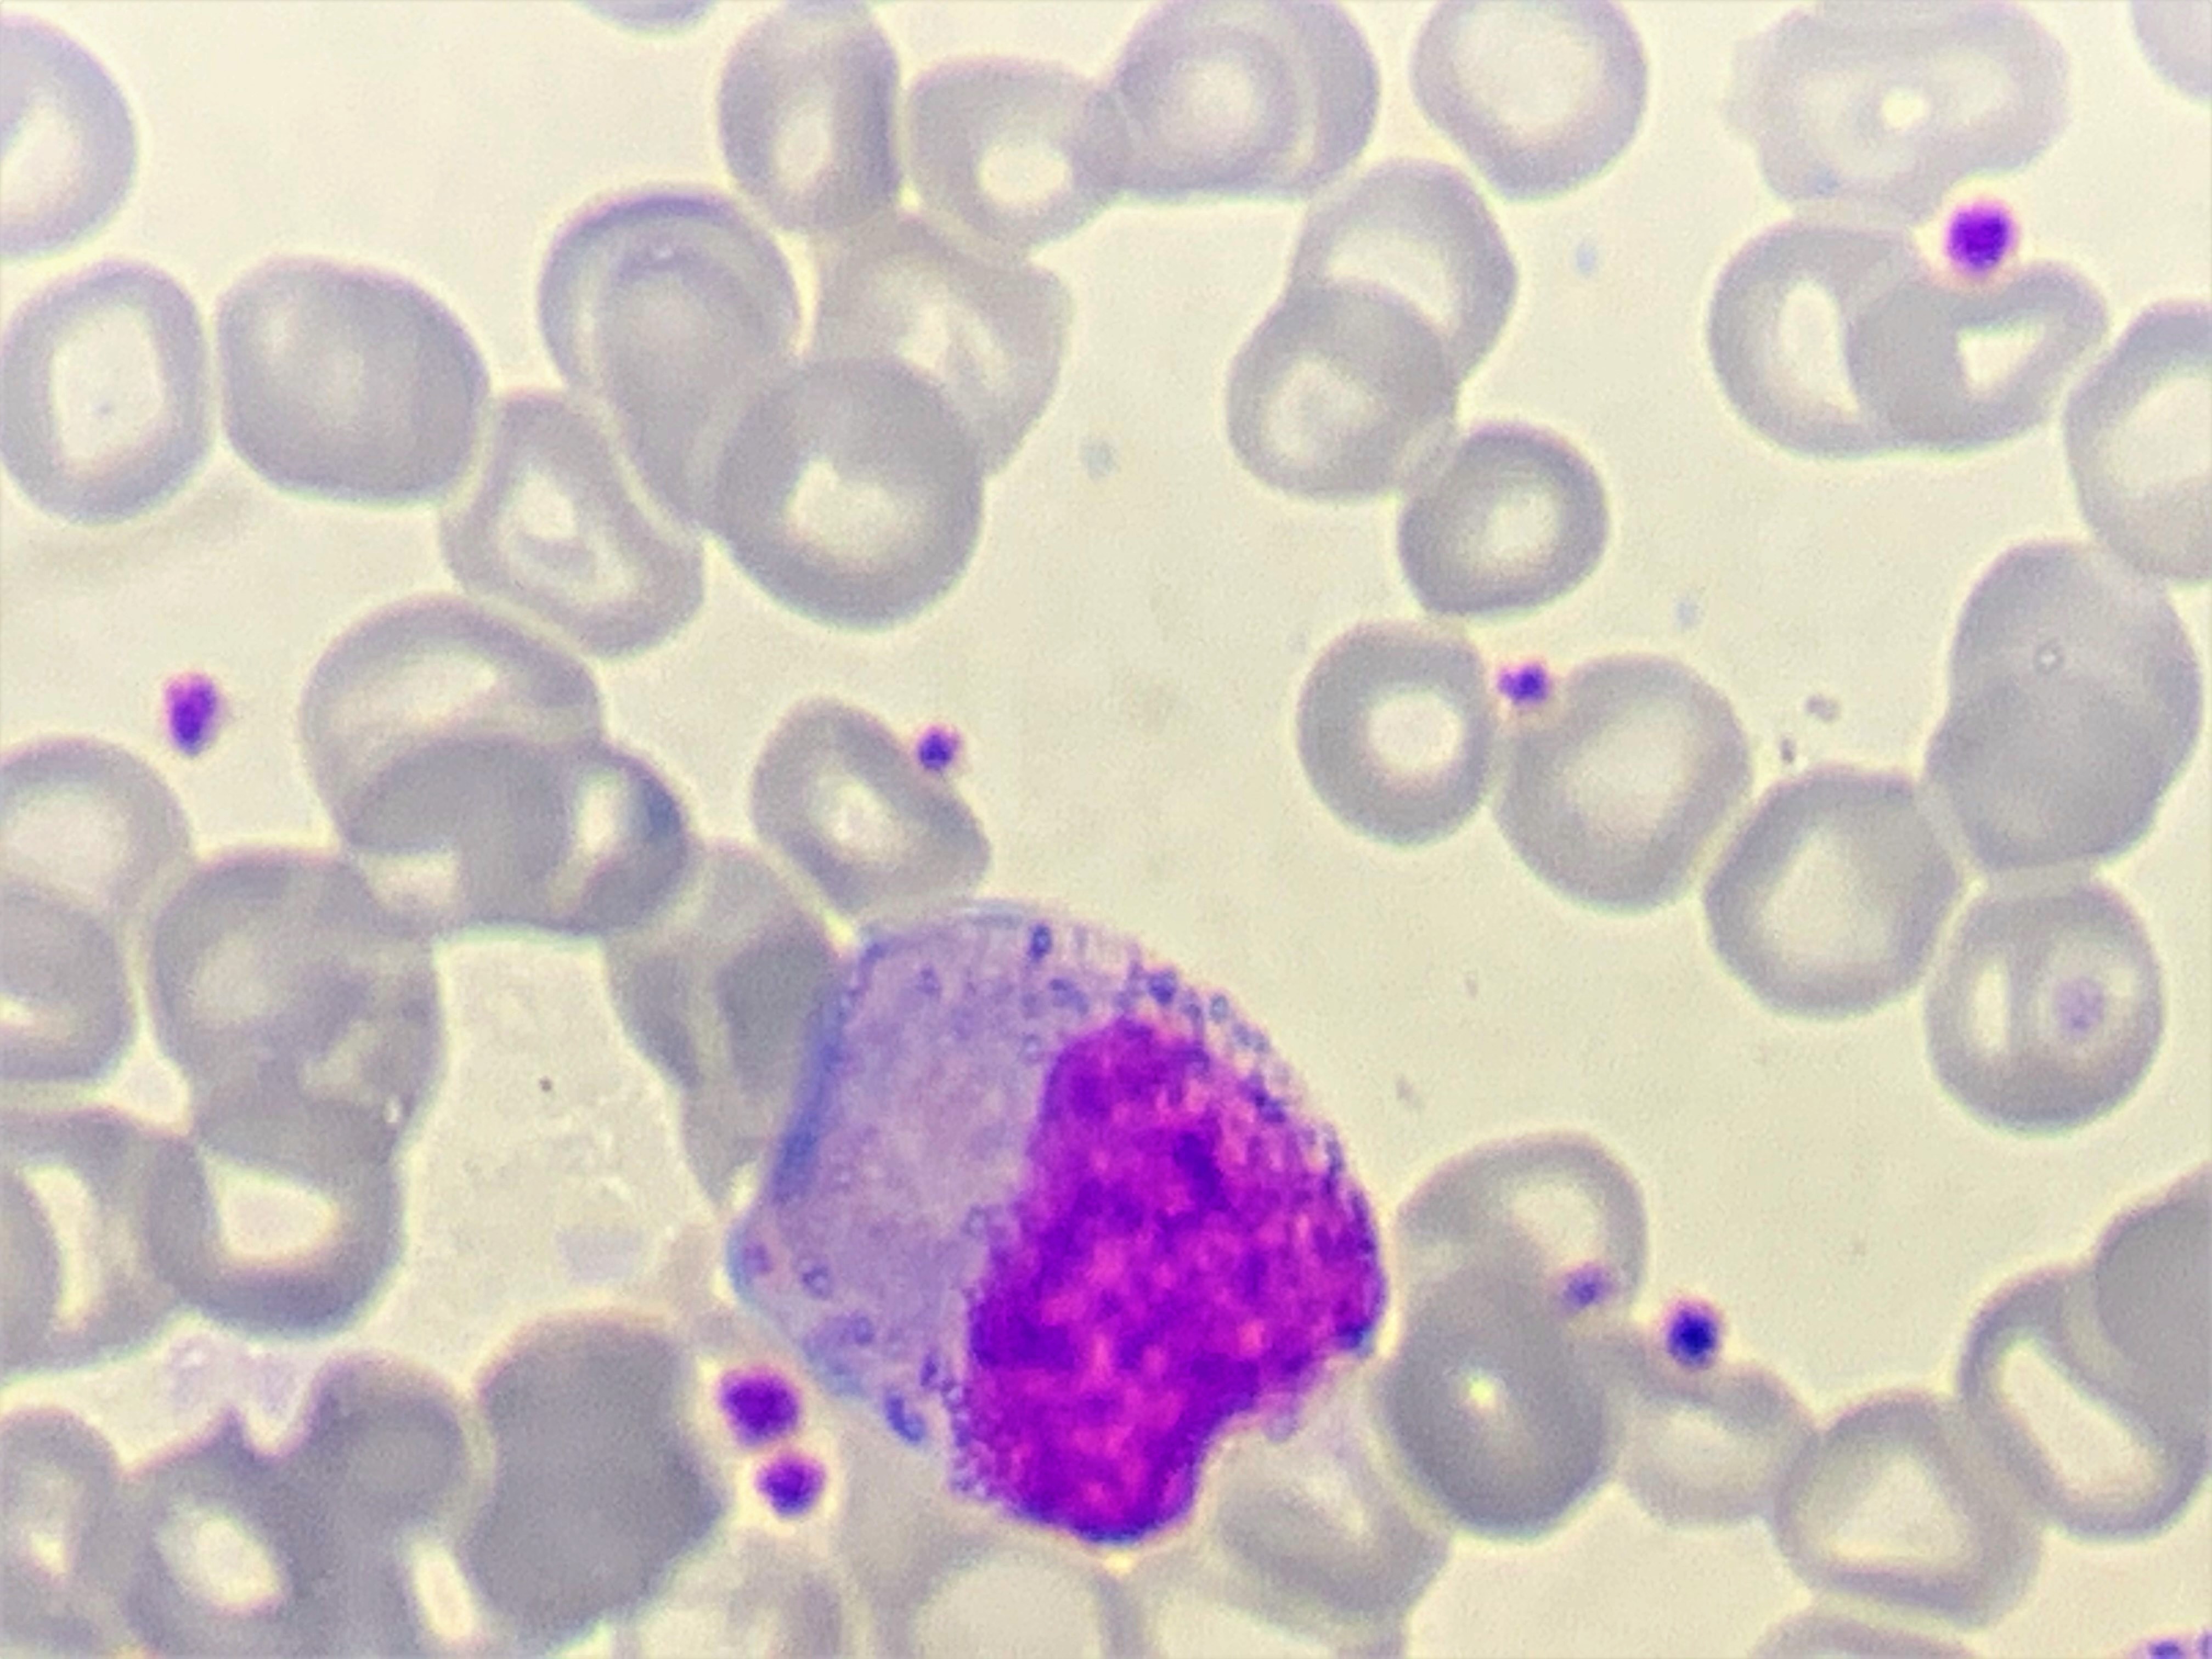
Cell type: MYELOCYTE